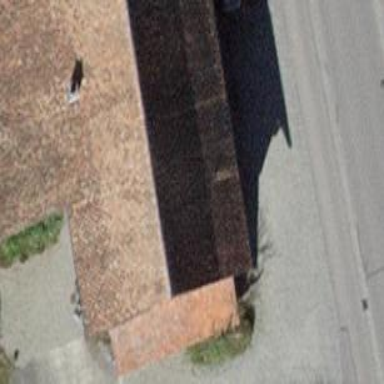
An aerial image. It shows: Gabled roof farm building.